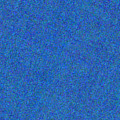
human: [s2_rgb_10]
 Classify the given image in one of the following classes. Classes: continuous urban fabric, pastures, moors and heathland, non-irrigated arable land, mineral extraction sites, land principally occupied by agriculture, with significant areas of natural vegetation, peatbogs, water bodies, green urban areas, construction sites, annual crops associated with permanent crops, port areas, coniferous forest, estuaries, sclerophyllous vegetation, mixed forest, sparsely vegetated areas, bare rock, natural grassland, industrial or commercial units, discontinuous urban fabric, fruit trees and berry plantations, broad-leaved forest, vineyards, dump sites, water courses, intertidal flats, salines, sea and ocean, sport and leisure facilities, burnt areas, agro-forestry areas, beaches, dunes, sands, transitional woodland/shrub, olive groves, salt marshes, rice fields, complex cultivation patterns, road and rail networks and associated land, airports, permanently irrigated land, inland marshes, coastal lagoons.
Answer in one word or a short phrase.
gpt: sea and ocean